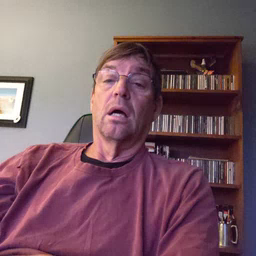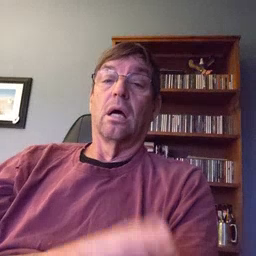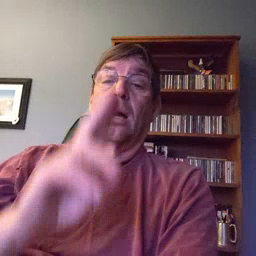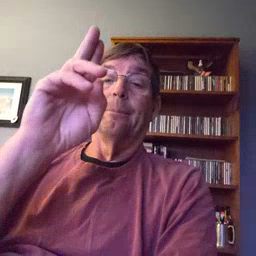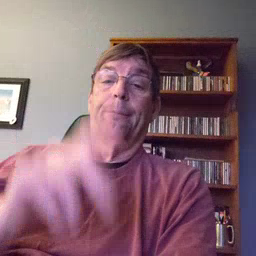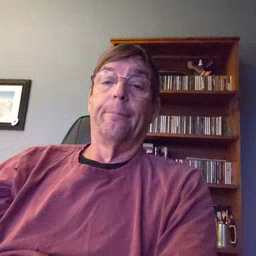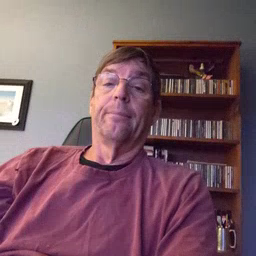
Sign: up